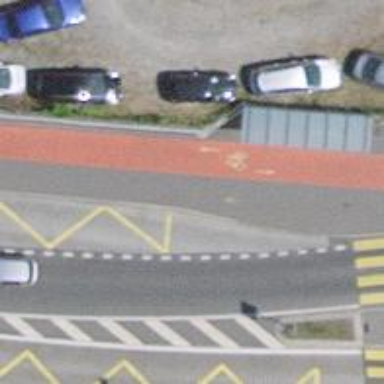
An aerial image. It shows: Cycleway with asphalt surface.